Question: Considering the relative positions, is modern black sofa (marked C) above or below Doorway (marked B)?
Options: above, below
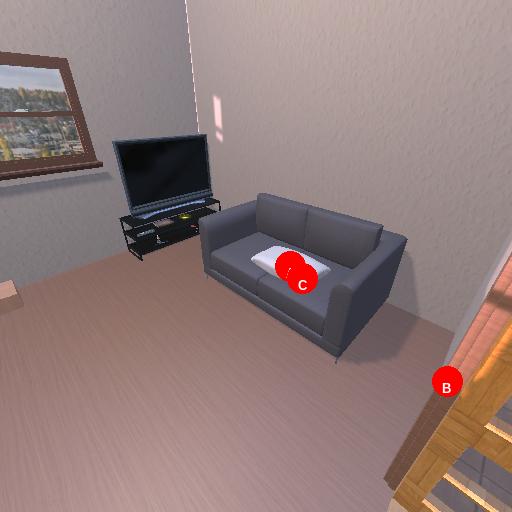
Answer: above